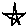
Label: star